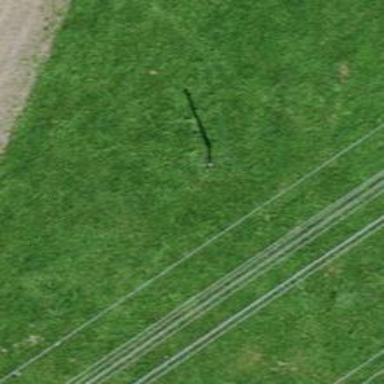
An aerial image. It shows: Minor power line.